Field crop: maize
Growth stage: 2
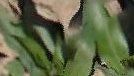
Species: maize